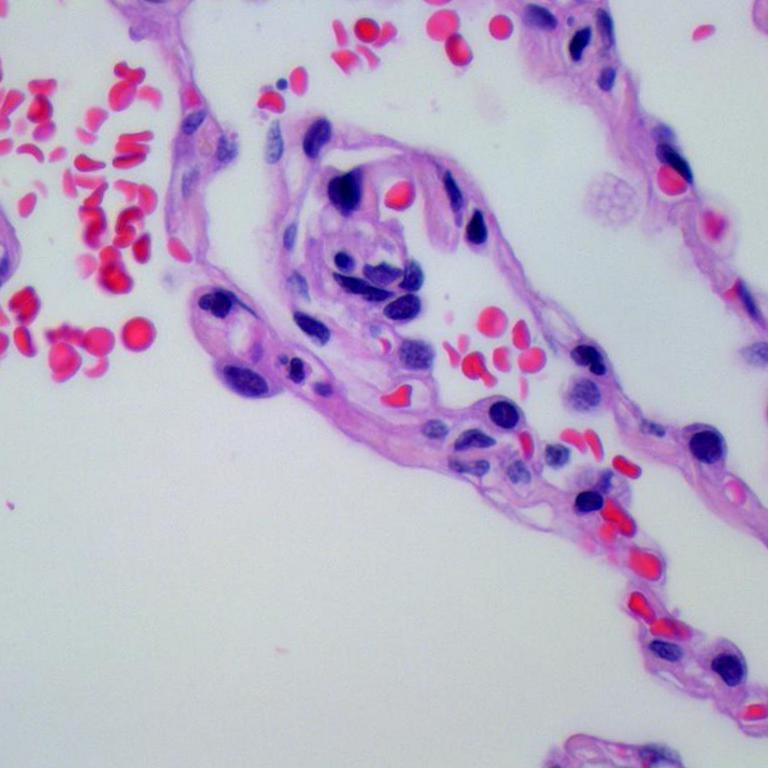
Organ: lung
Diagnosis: benign